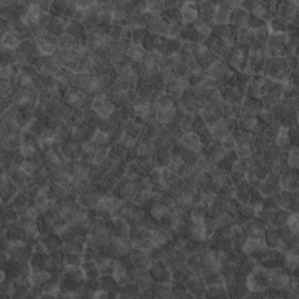
Label: non_frost